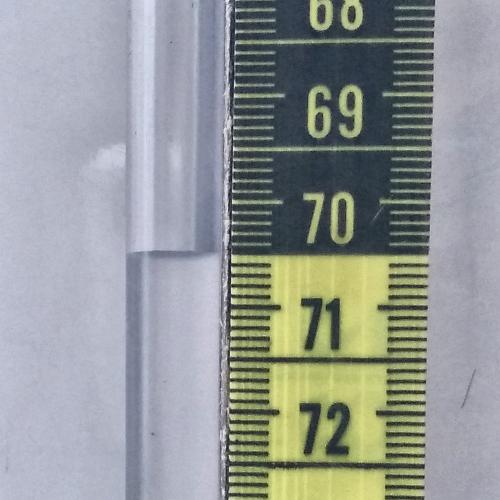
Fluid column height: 70.5 cm